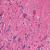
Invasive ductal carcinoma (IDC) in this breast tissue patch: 0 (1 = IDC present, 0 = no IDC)